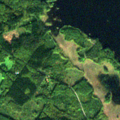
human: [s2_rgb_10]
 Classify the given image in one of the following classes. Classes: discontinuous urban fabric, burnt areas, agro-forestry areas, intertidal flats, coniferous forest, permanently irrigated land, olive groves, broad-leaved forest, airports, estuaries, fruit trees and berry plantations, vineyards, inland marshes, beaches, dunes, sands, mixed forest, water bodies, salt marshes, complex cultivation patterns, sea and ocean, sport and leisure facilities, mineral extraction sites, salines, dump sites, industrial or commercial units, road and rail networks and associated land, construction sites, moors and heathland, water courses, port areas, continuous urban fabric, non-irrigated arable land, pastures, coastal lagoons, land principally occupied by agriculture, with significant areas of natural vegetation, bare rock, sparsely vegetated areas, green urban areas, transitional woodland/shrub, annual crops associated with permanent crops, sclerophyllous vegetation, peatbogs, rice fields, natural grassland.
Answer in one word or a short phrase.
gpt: broad-leaved forest, mixed forest, transitional woodland/shrub, water bodies